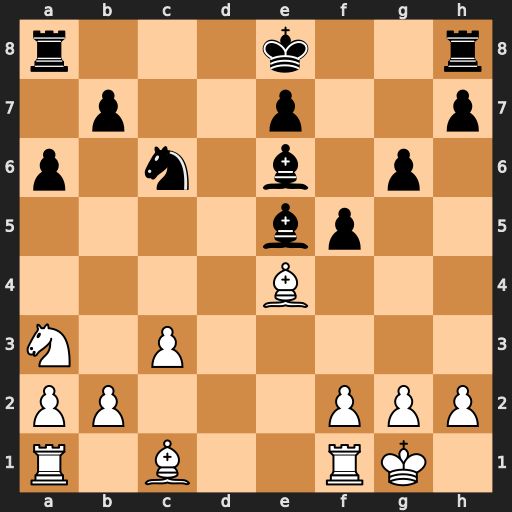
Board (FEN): r3k2r/1p2p2p/p1n1b1p1/4bp2/4B3/N1P5/PP3PPP/R1B2RK1
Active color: w
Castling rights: kq
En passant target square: -
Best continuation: Bxc6+ bxc6 Re1